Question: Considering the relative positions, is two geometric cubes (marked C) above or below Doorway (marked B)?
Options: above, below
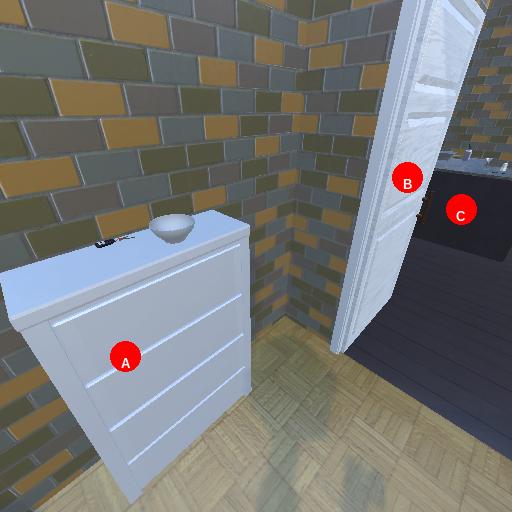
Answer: above